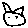
Label: cat